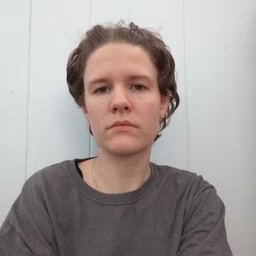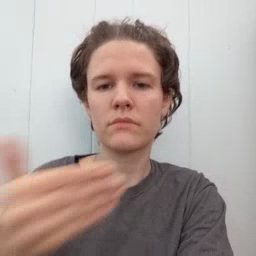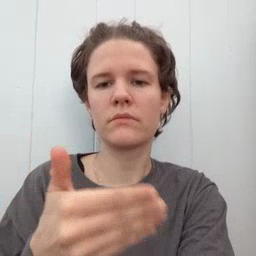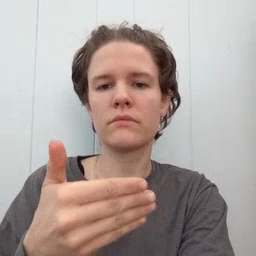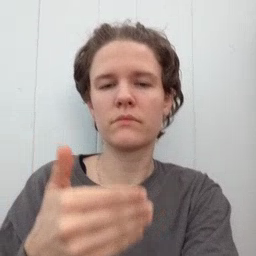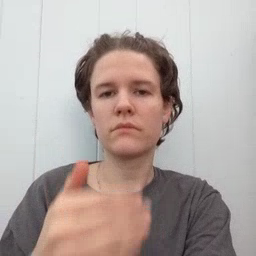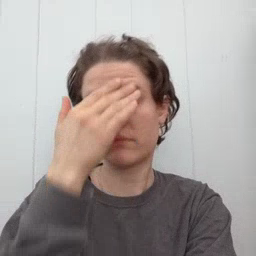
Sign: close